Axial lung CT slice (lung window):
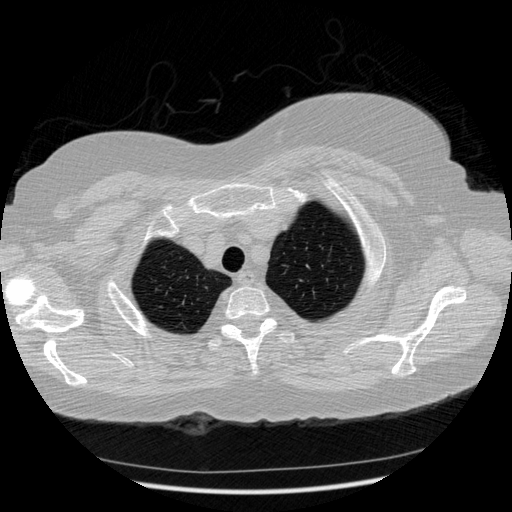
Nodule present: no